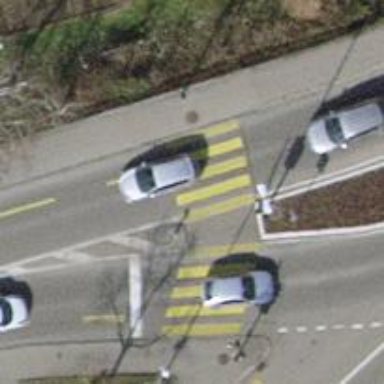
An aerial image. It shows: Crossing with traffic signals.